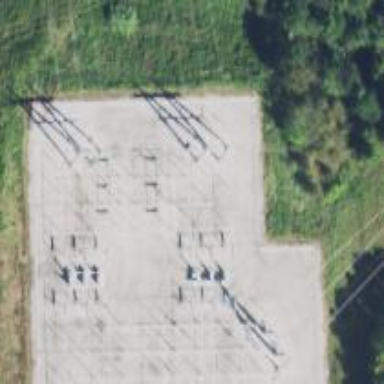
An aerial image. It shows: Switch used for power control.